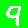
Digit: 9